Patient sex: M
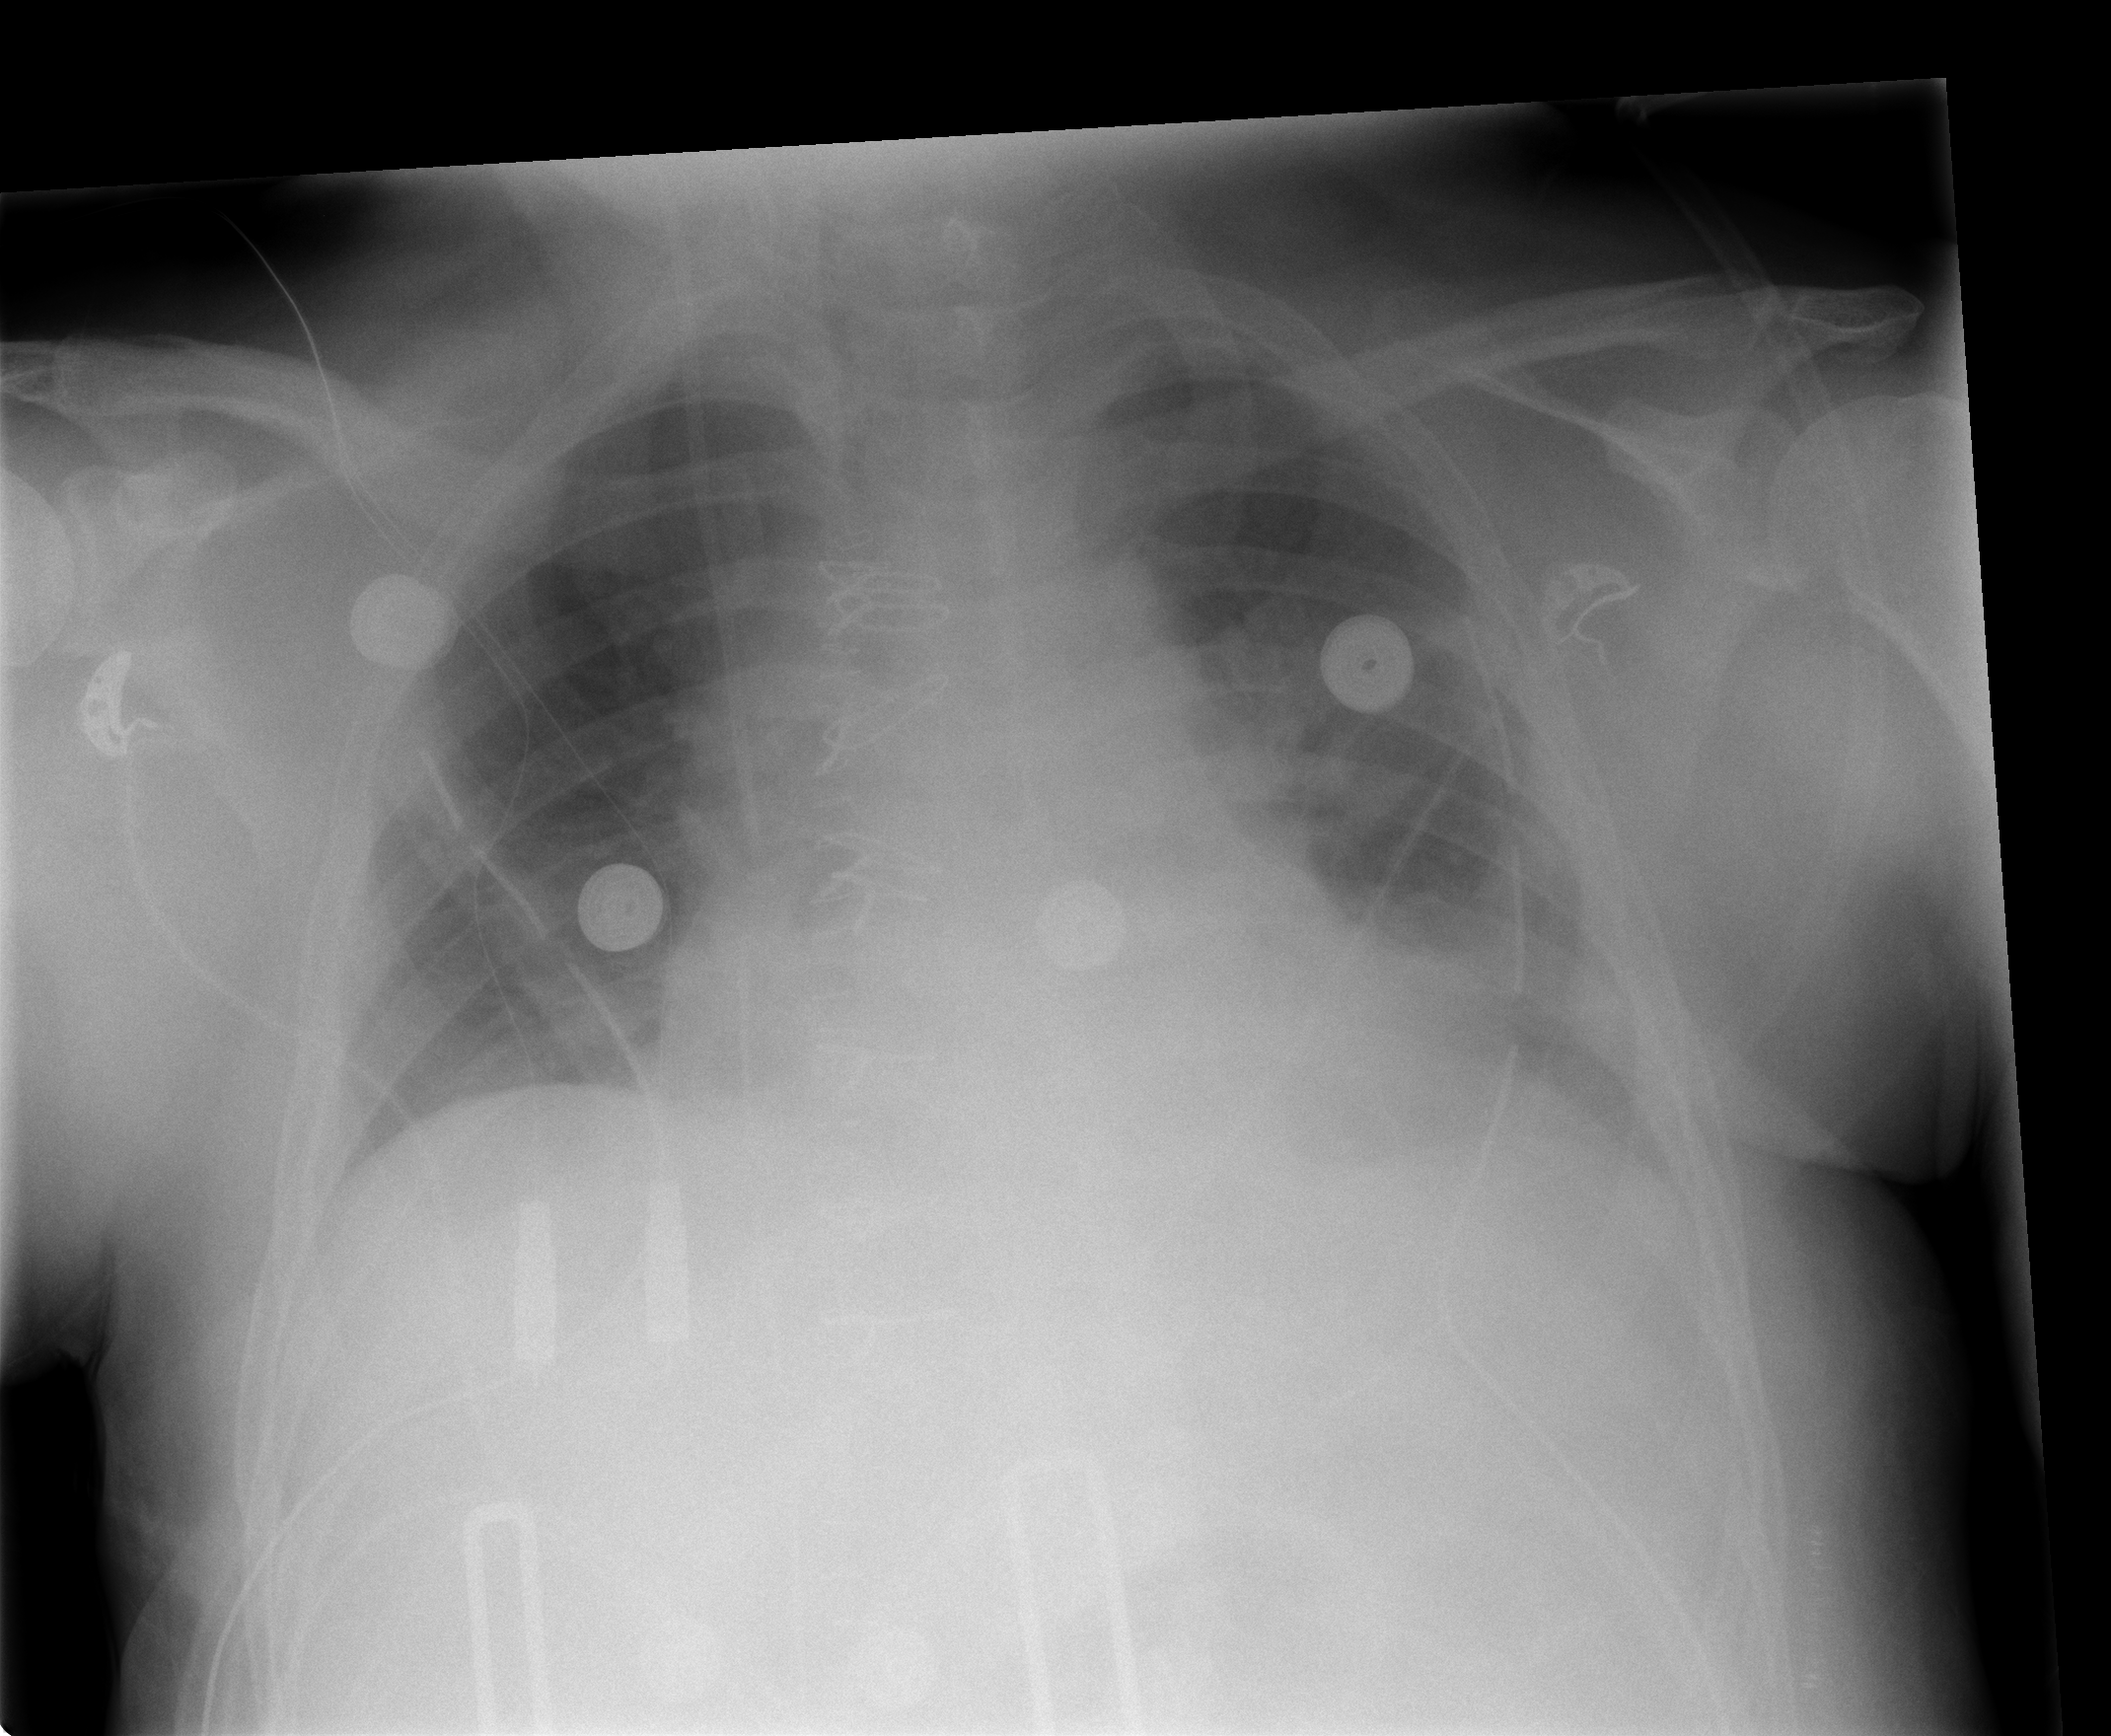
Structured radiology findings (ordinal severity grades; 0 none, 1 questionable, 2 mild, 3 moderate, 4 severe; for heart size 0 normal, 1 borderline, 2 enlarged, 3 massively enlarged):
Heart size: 1
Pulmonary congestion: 0
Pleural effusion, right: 0
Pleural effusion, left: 0
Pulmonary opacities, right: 0
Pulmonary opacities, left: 0
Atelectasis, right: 0
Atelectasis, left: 2